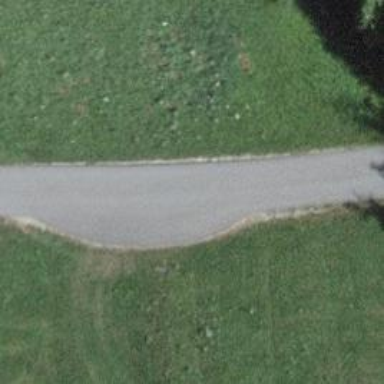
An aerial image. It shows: Passing place on the road.